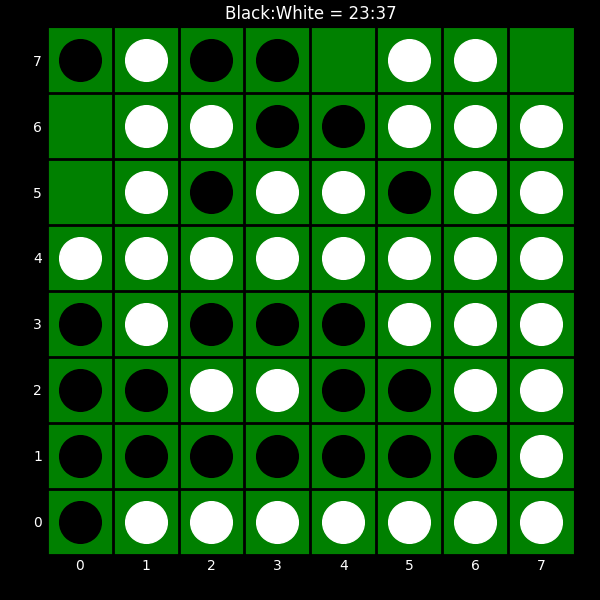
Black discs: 23
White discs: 37